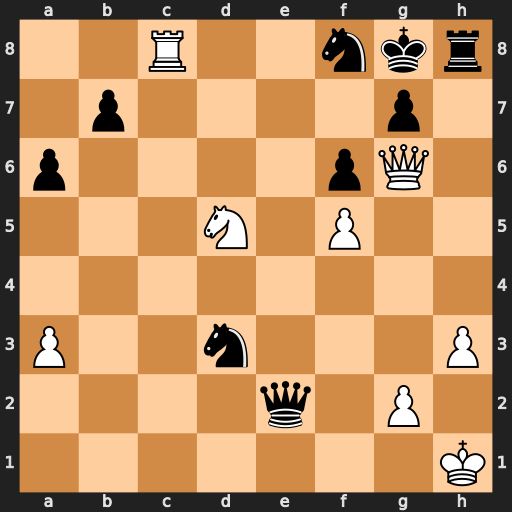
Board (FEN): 2R2nkr/1p4p1/p4pQ1/3N1P2/8/P2n3P/4q1P1/7K
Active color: w
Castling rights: -
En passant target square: -
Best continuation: Nxf6#